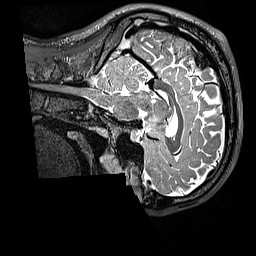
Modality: T2w
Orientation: sagittal
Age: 24
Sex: male
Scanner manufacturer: siemens
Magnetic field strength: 3 T
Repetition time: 3.2 s
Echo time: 0.408 s